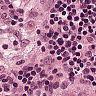
Metastatic tissue present: no